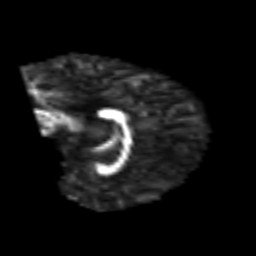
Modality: FA
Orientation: sagittal
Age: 25
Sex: male
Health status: healthy